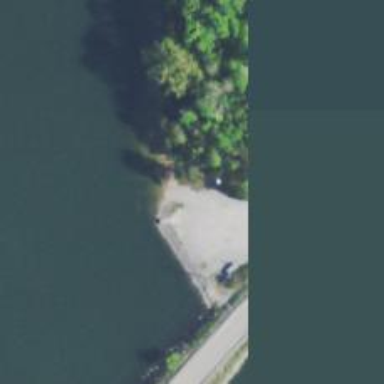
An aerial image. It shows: Slipway on leisure land.